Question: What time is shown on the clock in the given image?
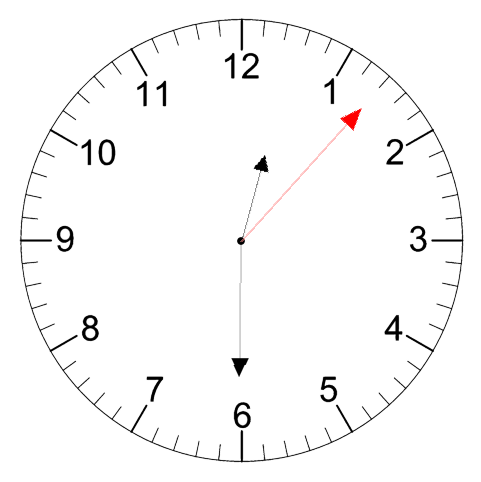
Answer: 12:30:07